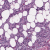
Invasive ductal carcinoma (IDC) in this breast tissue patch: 1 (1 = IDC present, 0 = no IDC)